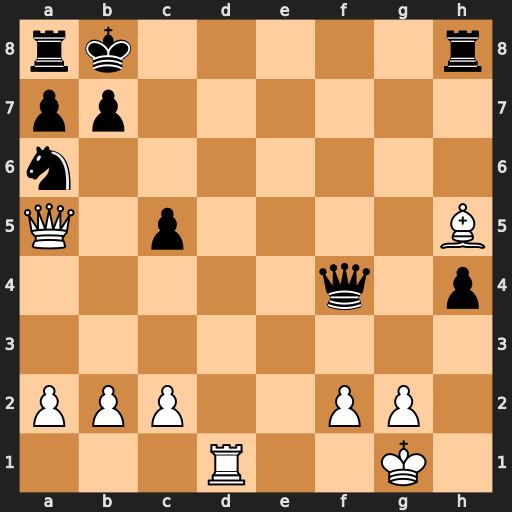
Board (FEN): rk5r/pp6/n7/Q1p4B/5q1p/8/PPP2PP1/3R2K1
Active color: w
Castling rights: -
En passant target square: -
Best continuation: Rd8+ Rxd8 Qxd8#